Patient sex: M
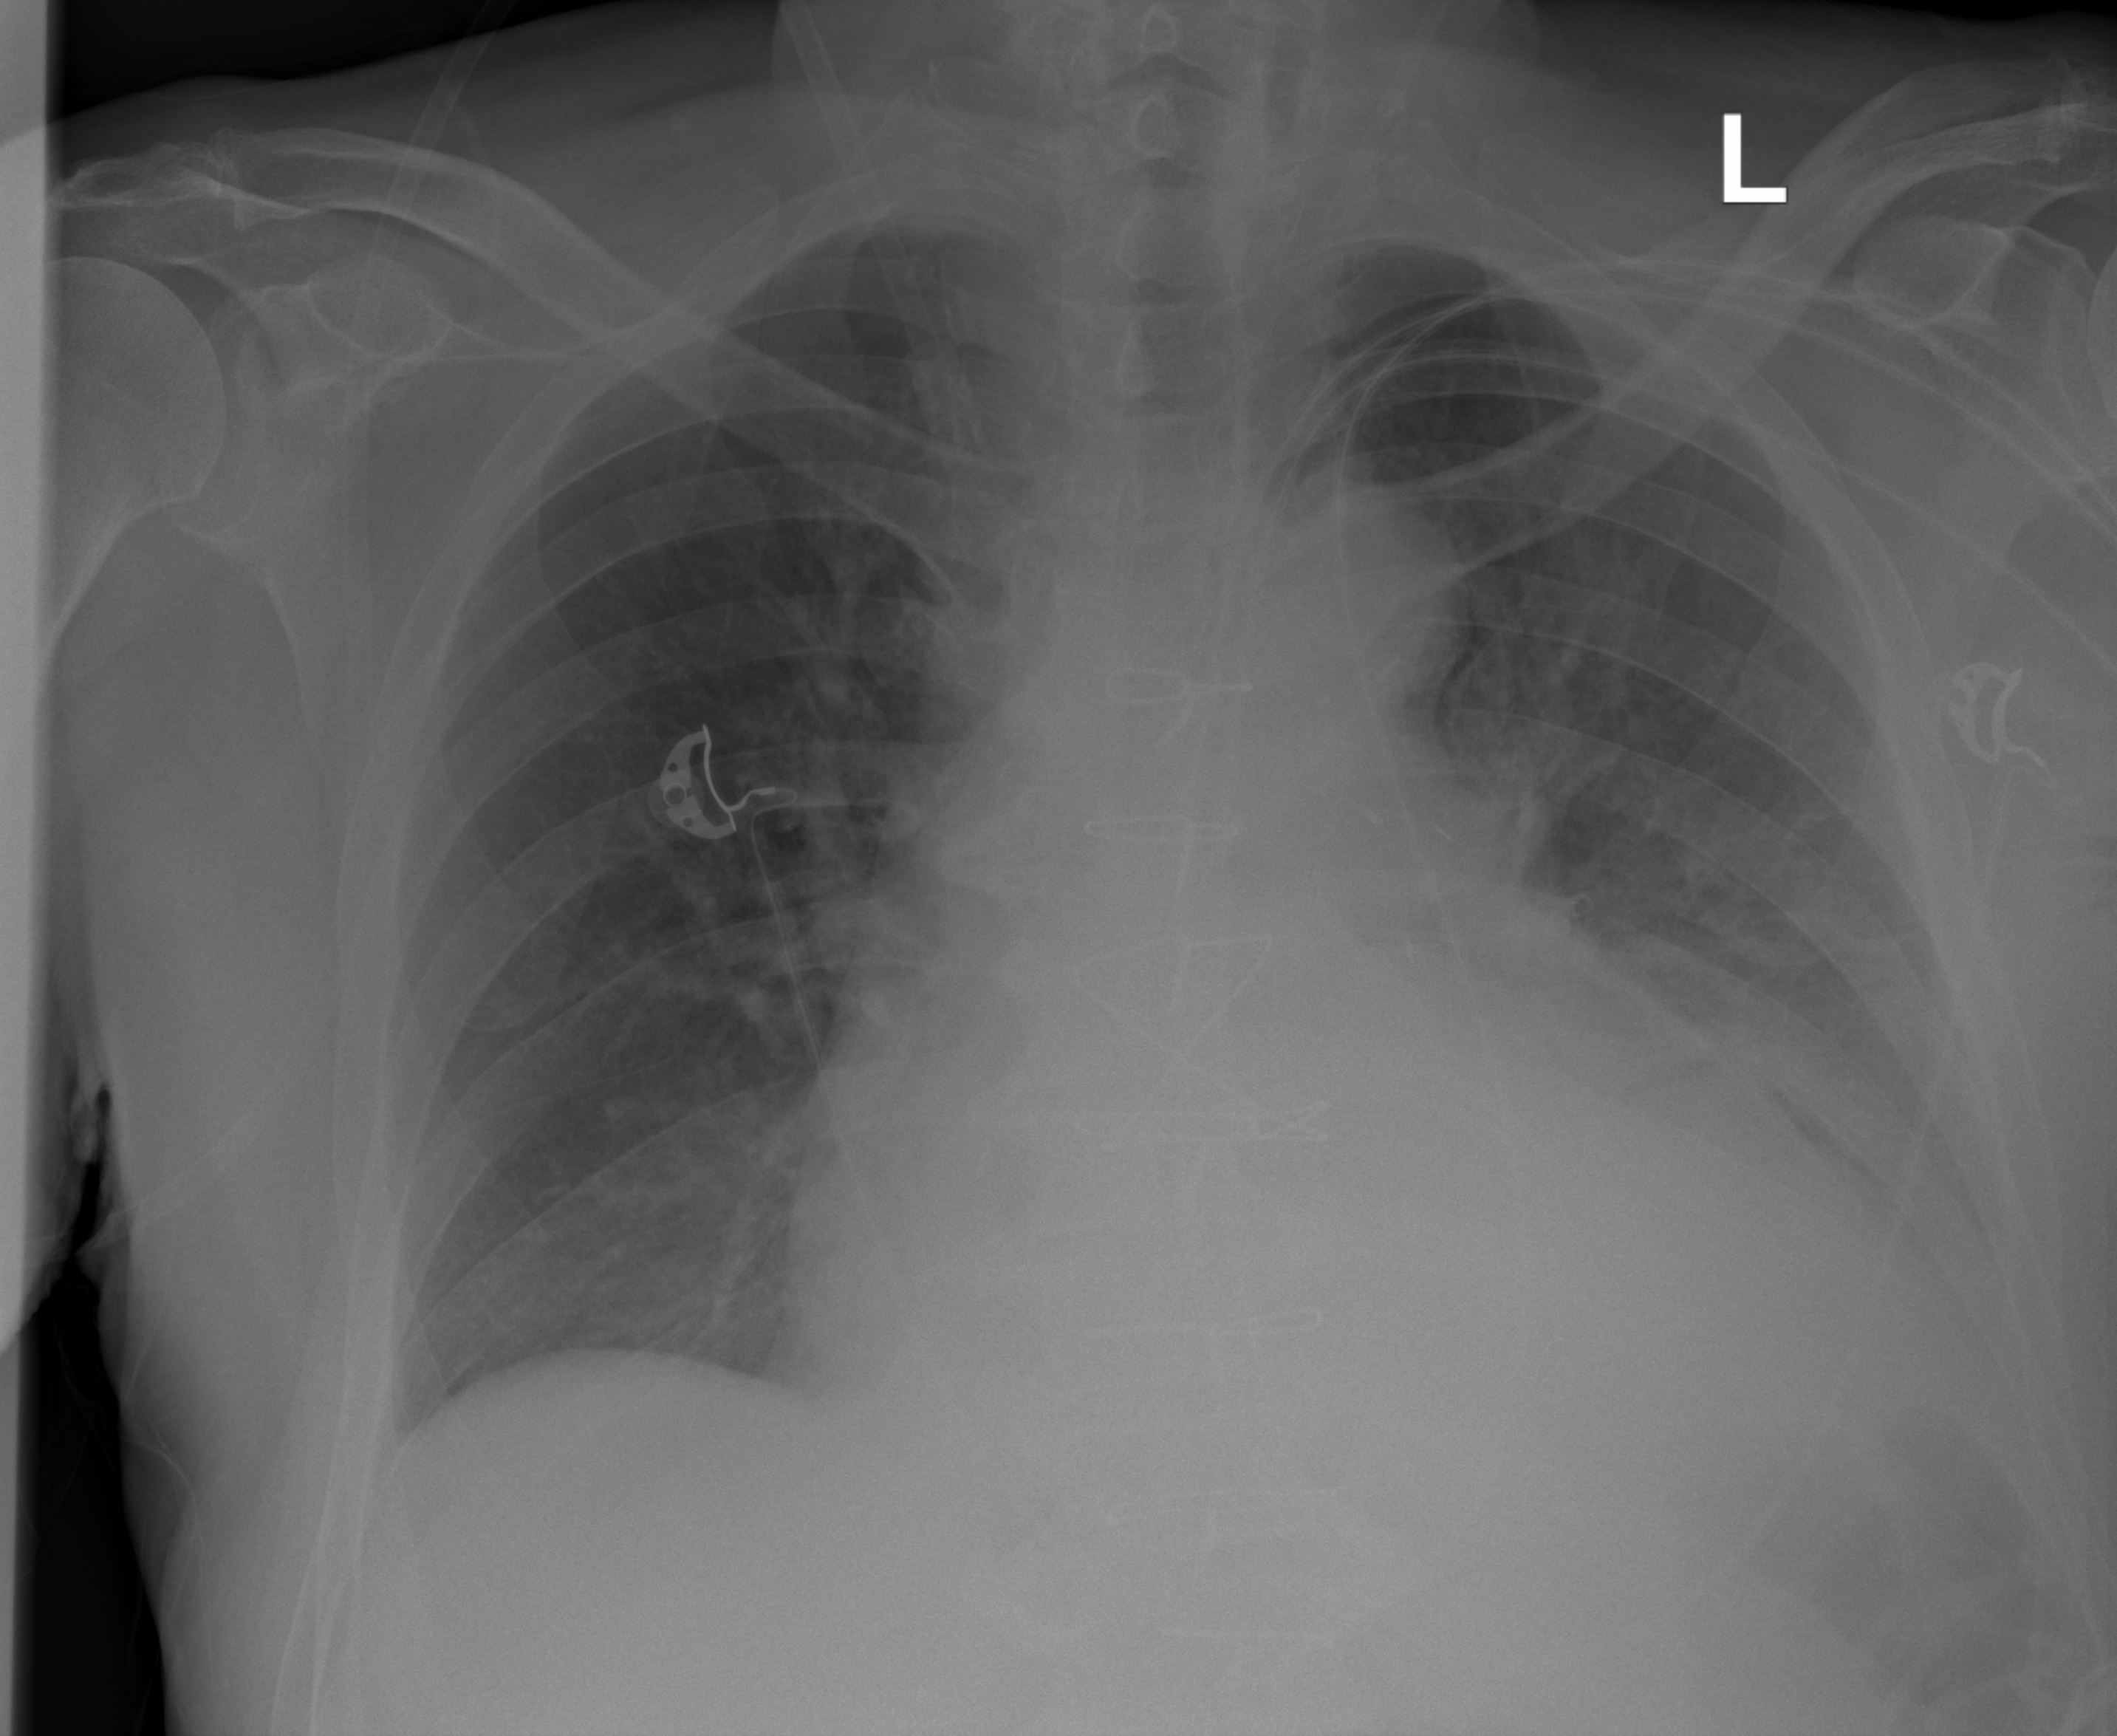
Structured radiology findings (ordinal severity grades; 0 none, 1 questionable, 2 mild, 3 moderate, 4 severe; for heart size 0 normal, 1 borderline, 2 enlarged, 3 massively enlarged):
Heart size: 2
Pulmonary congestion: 2
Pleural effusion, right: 2
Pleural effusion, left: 2
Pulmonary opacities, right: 2
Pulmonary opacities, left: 3
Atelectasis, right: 2
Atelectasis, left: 2